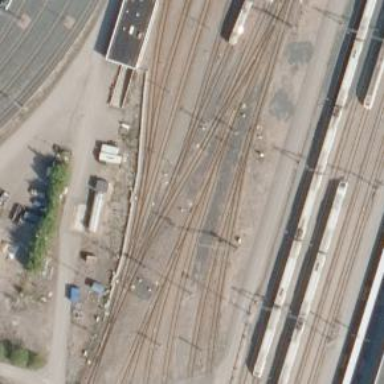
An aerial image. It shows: Railway signal.